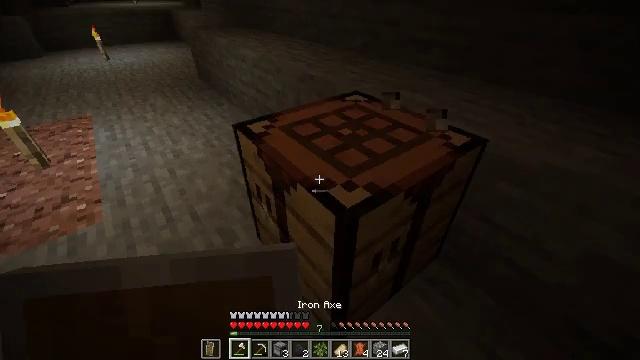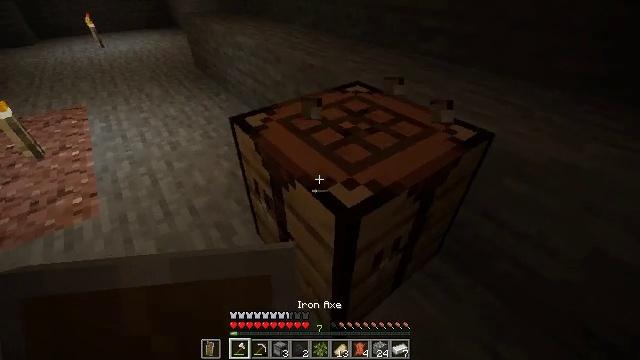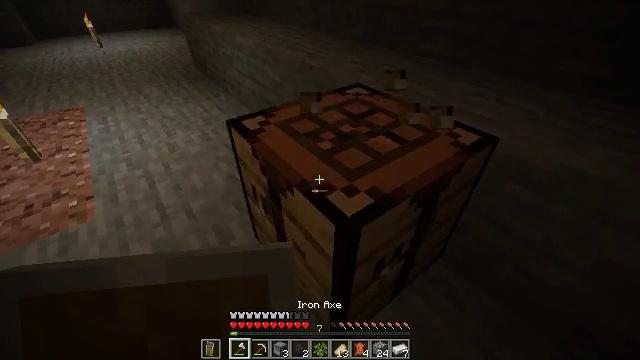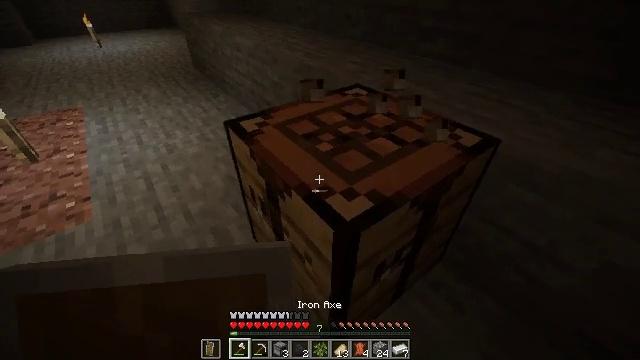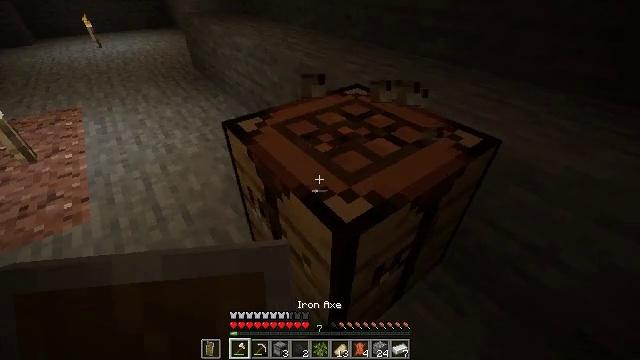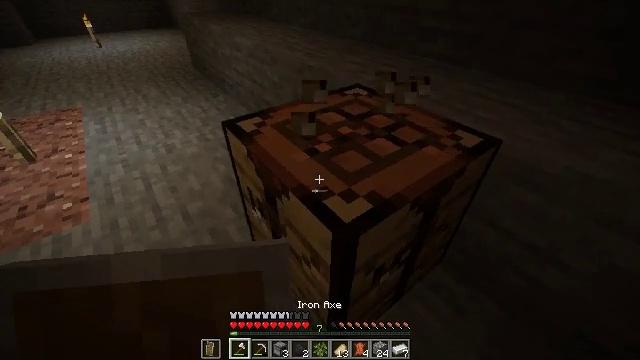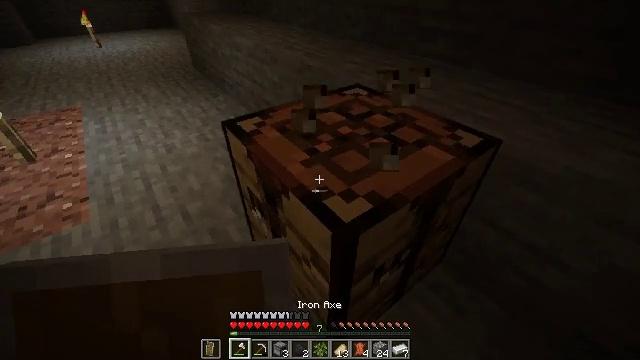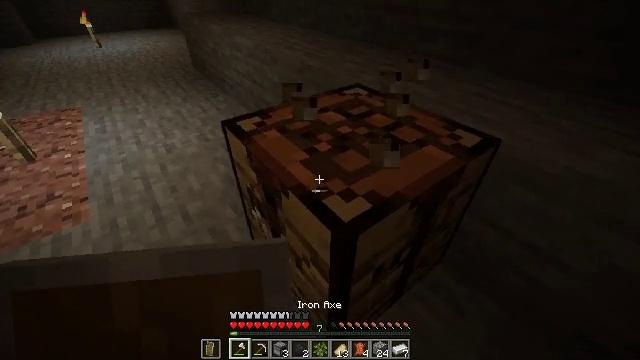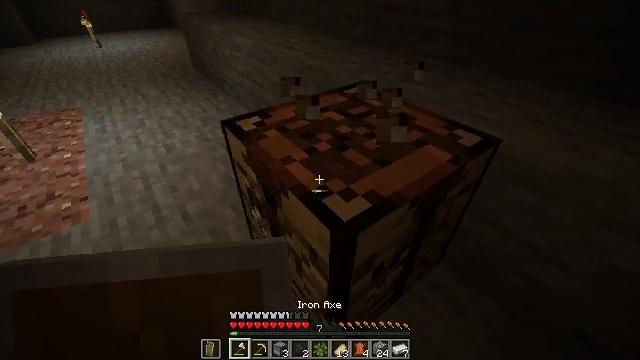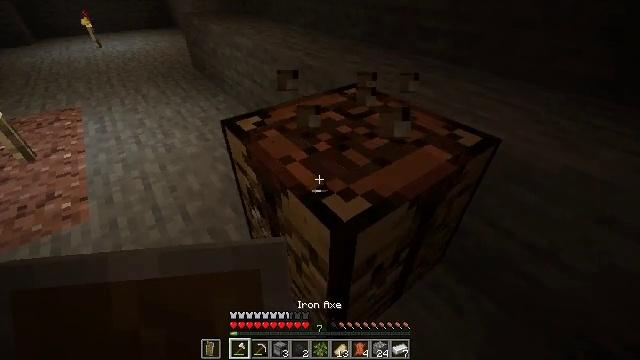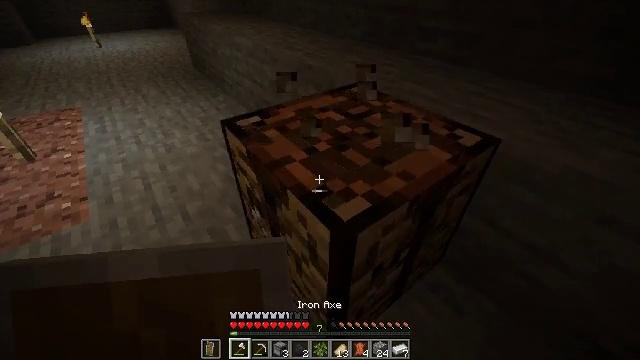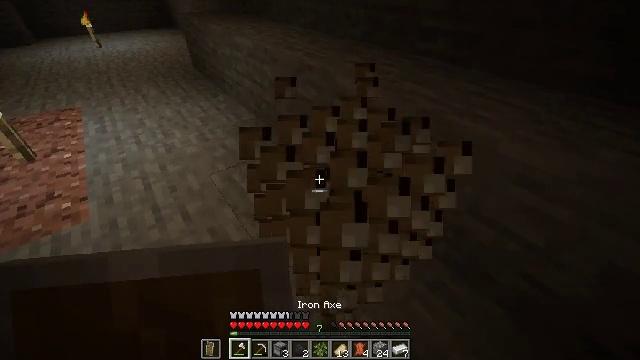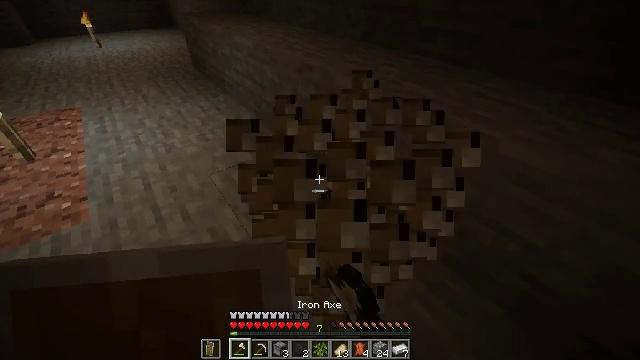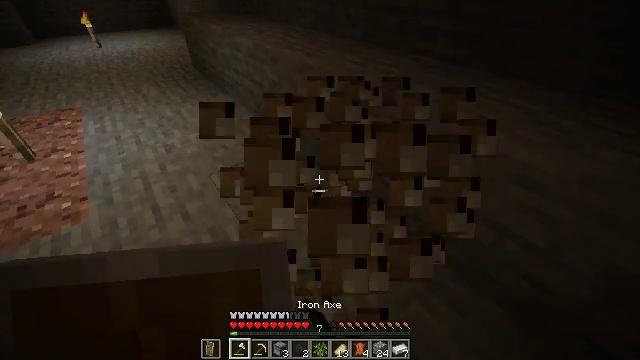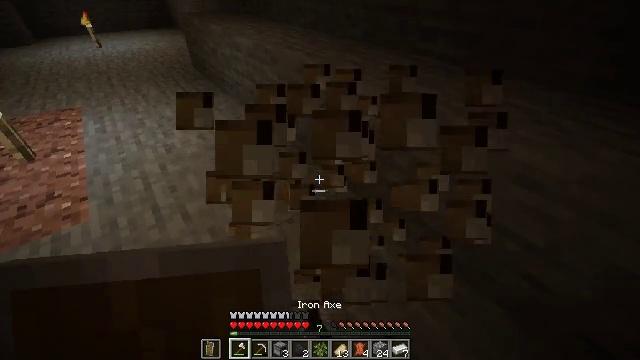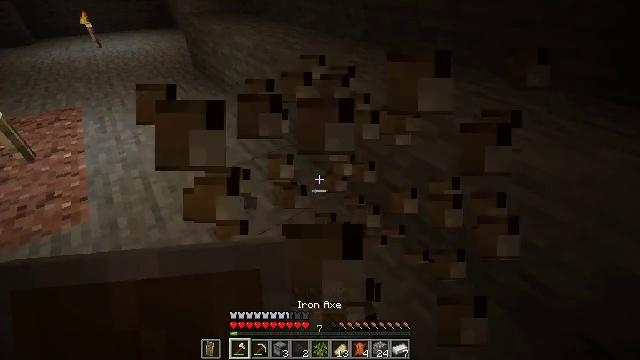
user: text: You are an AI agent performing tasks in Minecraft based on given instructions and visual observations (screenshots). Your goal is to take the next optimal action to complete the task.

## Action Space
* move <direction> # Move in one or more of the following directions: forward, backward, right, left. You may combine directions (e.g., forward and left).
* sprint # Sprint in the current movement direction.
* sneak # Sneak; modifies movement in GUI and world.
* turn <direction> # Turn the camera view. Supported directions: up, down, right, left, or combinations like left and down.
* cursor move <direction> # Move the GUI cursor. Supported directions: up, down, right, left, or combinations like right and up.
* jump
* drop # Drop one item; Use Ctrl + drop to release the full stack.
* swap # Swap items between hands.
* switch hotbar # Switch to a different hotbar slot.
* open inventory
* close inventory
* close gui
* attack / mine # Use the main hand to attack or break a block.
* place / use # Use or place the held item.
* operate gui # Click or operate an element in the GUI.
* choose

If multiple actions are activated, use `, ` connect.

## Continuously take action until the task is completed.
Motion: motion action
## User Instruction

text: Mine block crafting table.
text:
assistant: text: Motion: turn down, attack / mine
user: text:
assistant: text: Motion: attack / mine
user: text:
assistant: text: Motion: attack / mine
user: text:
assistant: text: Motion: attack / mine
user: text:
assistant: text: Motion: attack / mine
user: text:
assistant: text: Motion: attack / mine
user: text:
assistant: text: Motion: attack / mine
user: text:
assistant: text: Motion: attack / mine
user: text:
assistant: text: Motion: attack / mine
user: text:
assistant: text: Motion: attack / mine
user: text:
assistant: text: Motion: attack / mine
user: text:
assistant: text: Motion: attack / mine
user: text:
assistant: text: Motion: attack / mine
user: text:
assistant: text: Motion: attack / mine
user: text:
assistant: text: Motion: attack / mine
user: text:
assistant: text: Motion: attack / mine